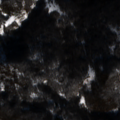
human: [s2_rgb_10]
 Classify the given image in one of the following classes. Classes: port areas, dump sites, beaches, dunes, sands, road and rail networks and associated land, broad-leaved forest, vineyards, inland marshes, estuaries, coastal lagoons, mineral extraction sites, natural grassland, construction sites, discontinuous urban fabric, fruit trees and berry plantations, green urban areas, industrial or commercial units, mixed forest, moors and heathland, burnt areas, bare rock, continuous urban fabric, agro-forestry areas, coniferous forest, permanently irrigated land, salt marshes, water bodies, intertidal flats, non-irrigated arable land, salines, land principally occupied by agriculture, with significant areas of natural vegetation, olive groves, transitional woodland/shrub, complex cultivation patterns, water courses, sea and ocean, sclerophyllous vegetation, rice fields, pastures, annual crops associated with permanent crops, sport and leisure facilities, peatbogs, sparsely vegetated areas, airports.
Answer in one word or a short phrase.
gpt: broad-leaved forest, transitional woodland/shrub